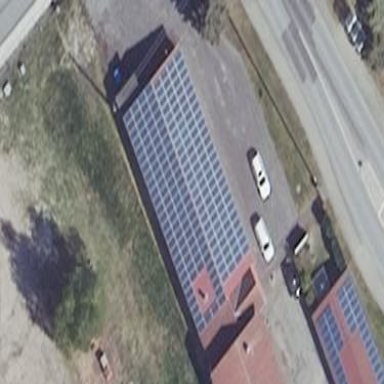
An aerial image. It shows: Building featuring small installation solar photovoltaic panel for electricity generation.